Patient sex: M
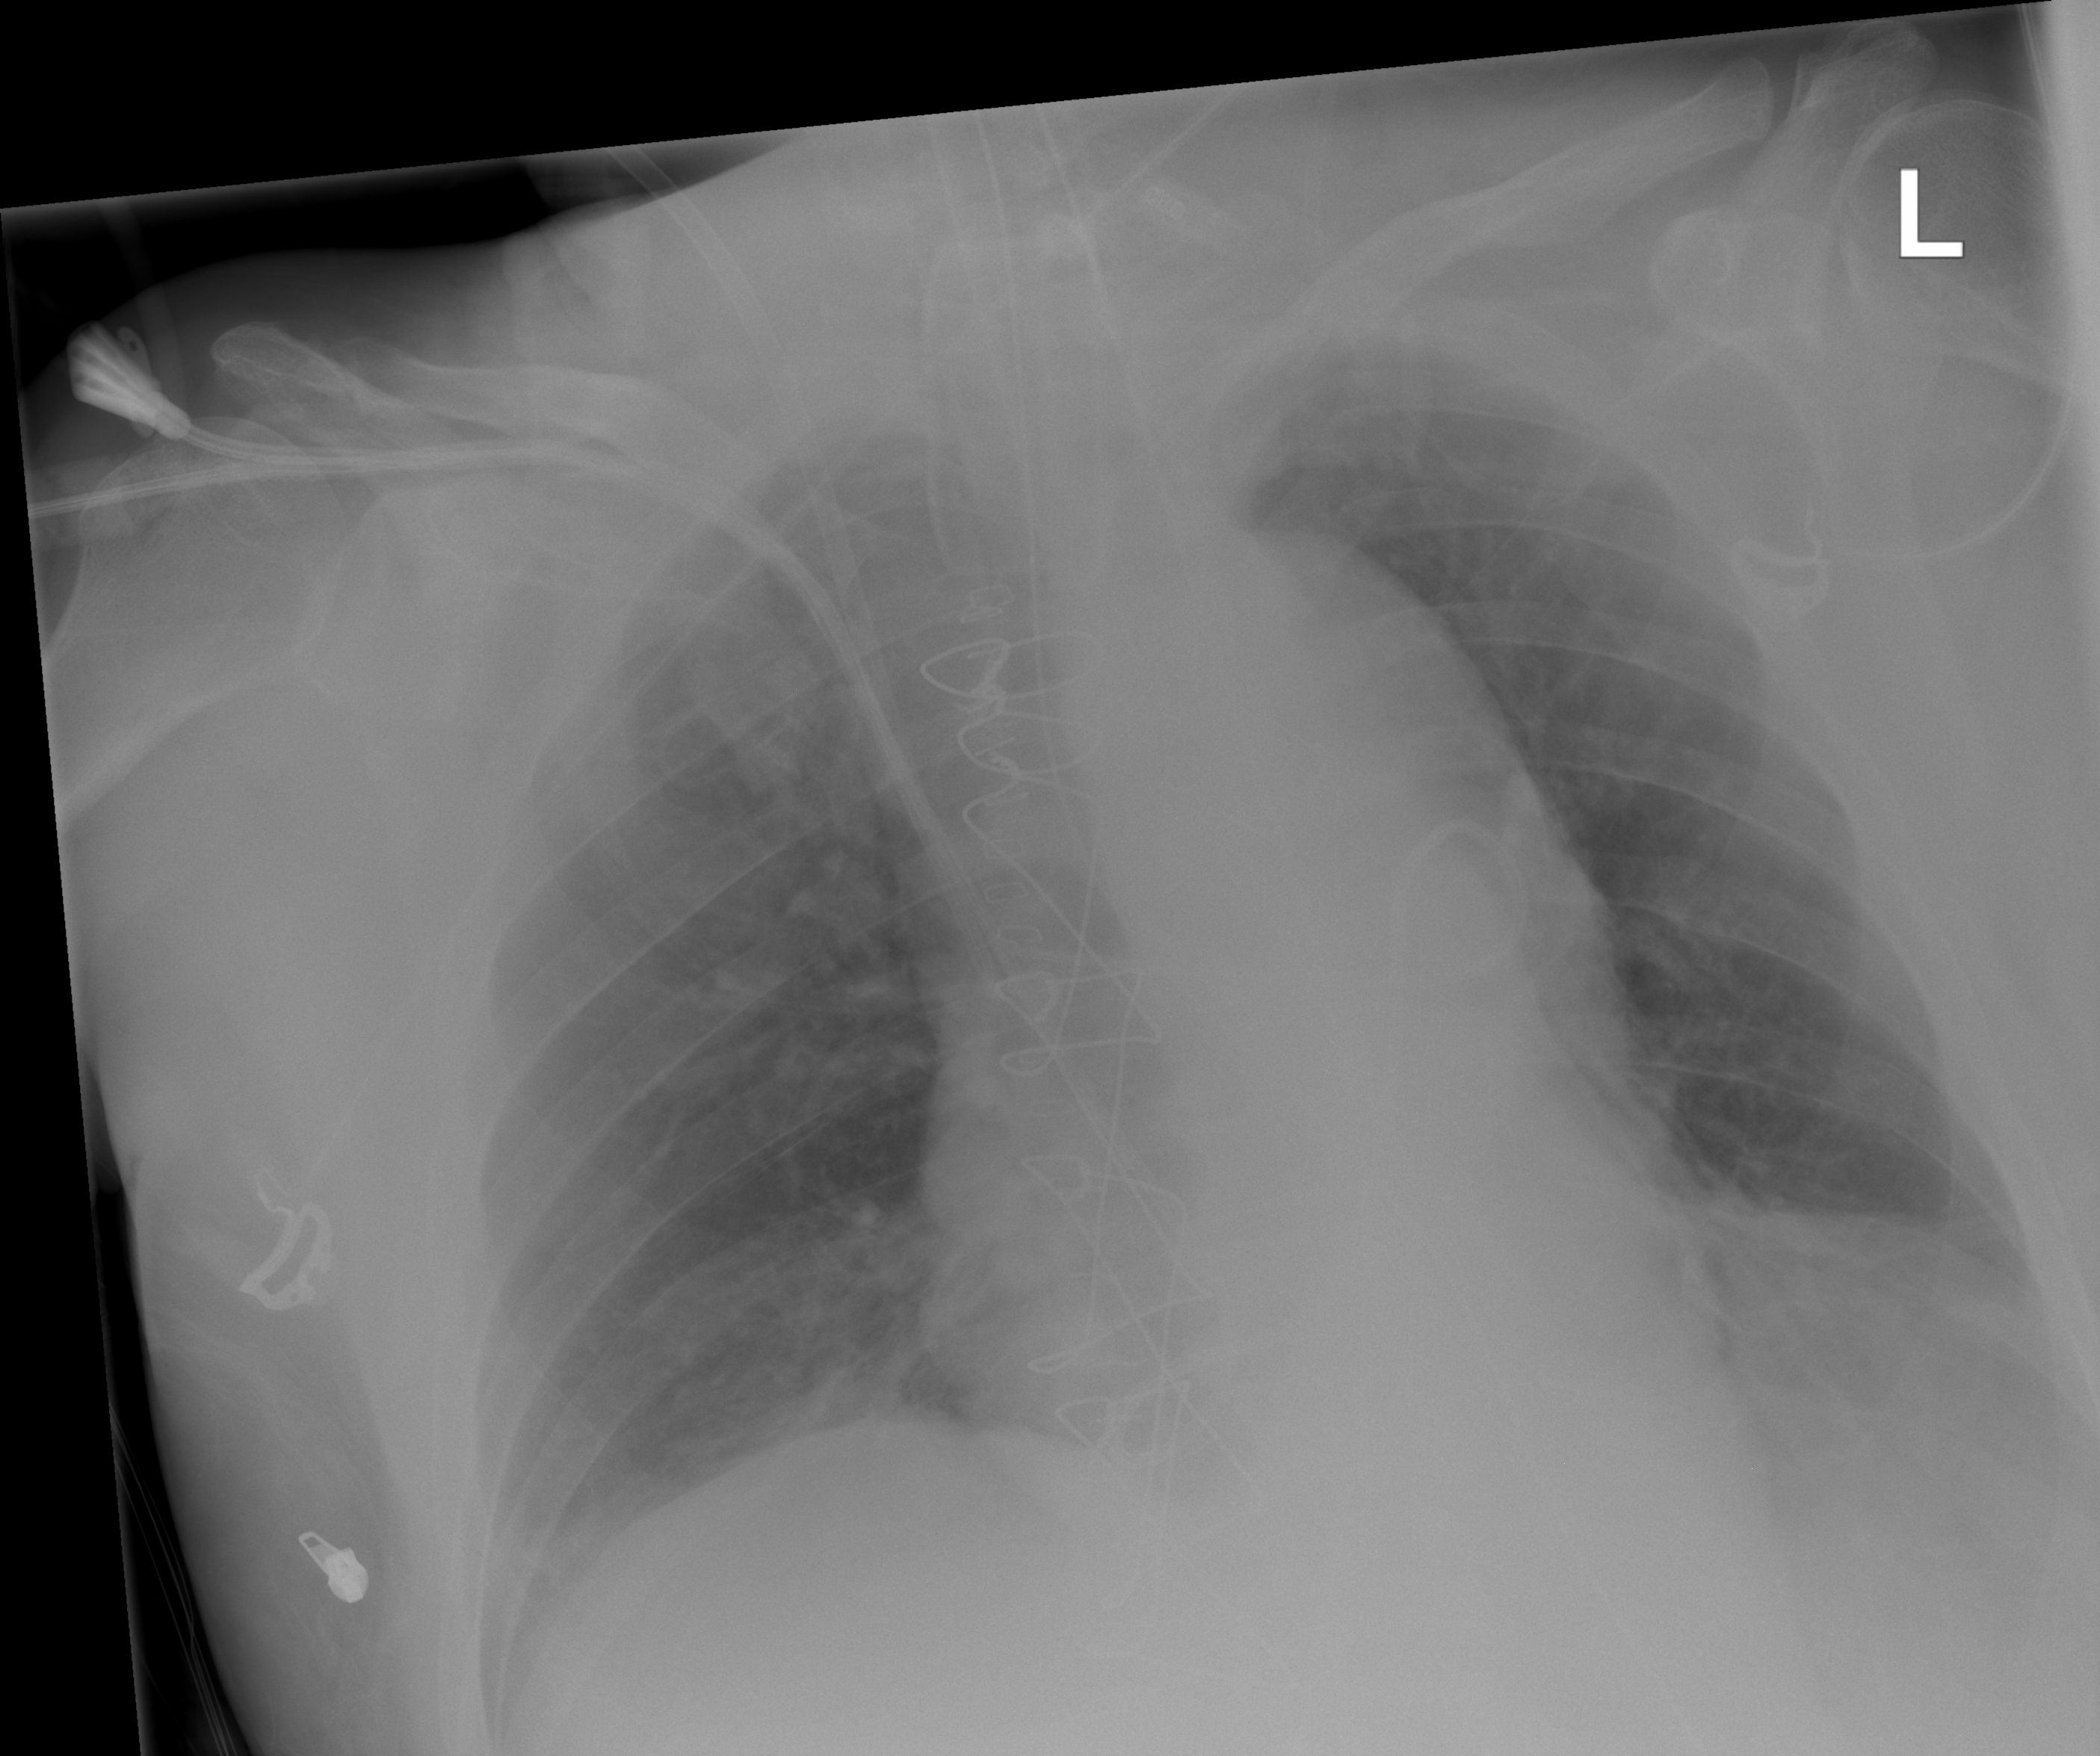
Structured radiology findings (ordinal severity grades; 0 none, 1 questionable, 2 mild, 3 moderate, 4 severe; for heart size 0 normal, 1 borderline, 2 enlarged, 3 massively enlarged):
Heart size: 0
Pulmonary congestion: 0
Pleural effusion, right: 0
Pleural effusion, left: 0
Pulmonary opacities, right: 0
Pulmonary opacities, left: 0
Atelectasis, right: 2
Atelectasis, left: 0